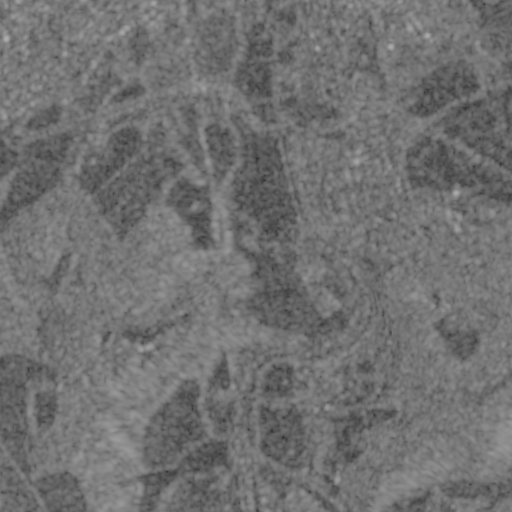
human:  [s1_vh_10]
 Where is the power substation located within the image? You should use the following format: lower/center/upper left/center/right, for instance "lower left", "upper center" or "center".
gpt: The power substation is located in the upper right of the image.
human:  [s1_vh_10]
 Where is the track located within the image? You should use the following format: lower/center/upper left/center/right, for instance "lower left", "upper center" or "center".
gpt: There is no track in the image.

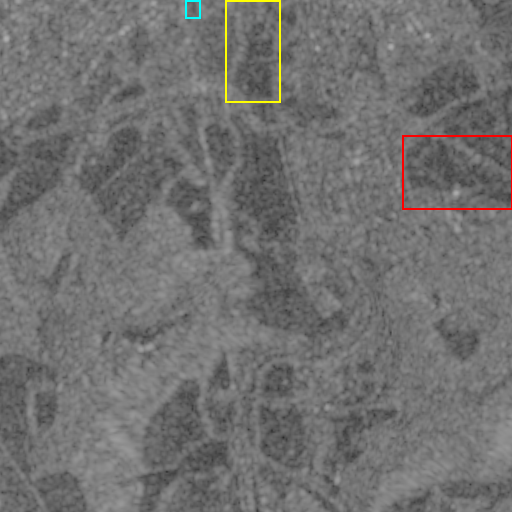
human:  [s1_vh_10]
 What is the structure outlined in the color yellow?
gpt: The structure outlined in yellow is a crop field.
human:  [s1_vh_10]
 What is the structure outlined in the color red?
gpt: The structure outlined in red is a park.
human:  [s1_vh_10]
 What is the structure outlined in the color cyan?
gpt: The structure outlined in cyan is a parking lot.
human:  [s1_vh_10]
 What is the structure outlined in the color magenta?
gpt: There is no magenta outline.